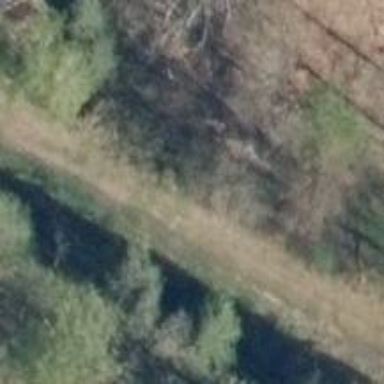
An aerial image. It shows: Track with grade5 tracktype.